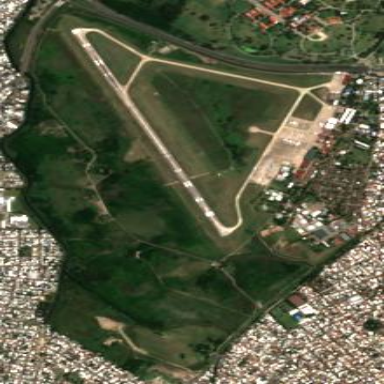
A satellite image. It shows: Military airfield located within aerodrome.